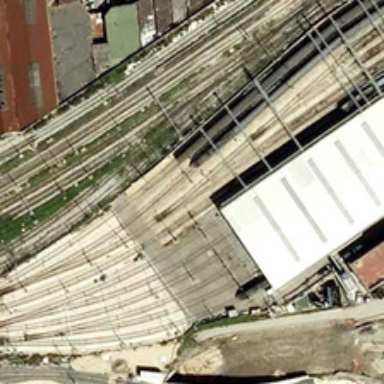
Some buildings are in one side of a large railway station .